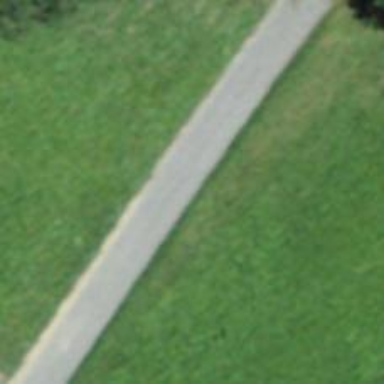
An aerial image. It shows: Bench for seating.